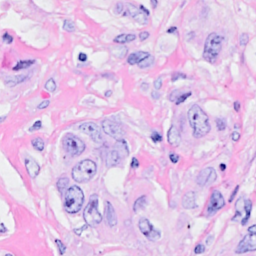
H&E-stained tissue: Breast